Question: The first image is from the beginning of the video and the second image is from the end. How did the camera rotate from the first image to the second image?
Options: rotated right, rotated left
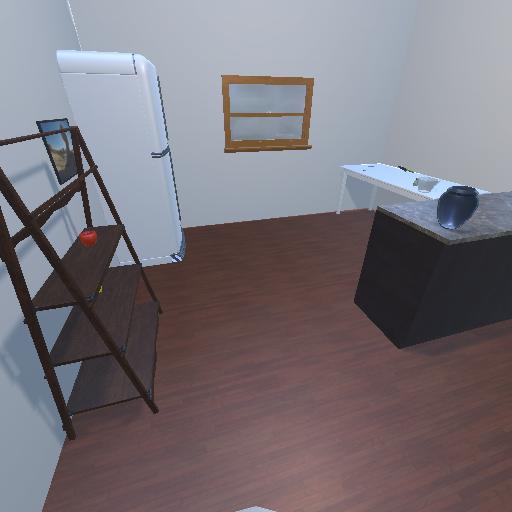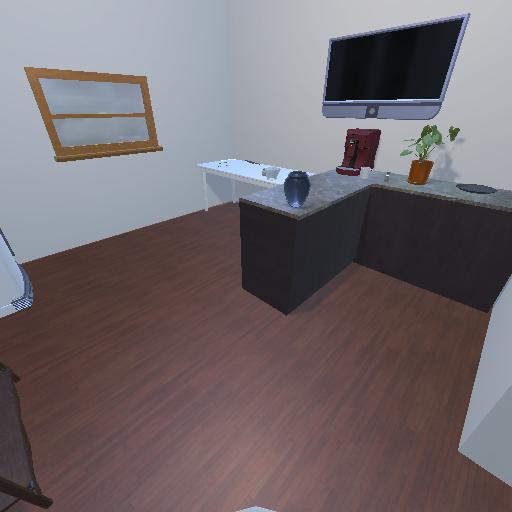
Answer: rotated right